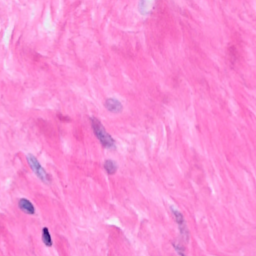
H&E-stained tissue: Breast